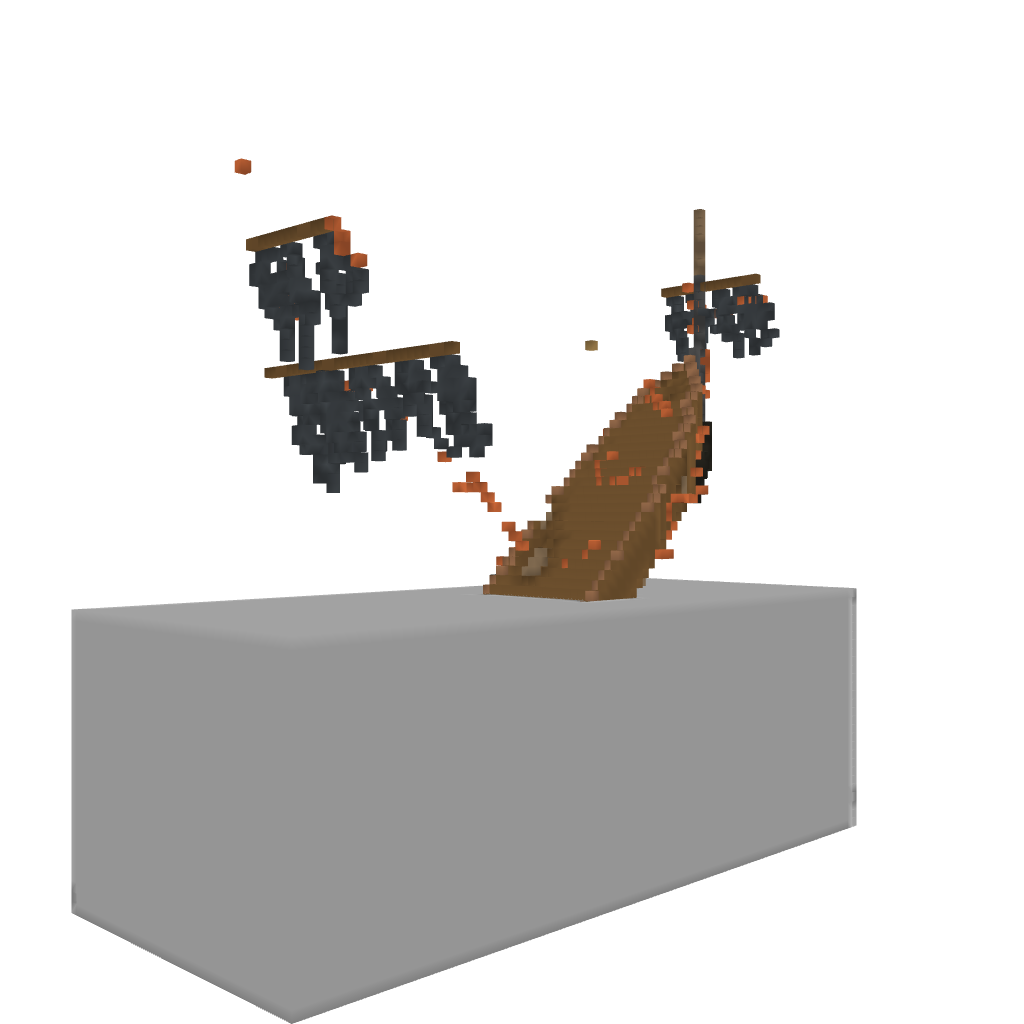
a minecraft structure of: Sinking Ship by LecoRubb